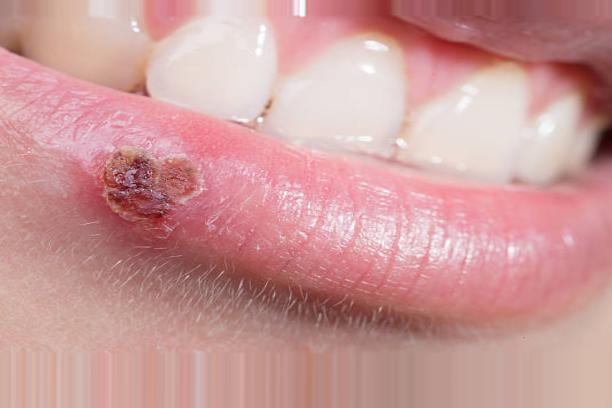
Condition: Mouth Ulcer